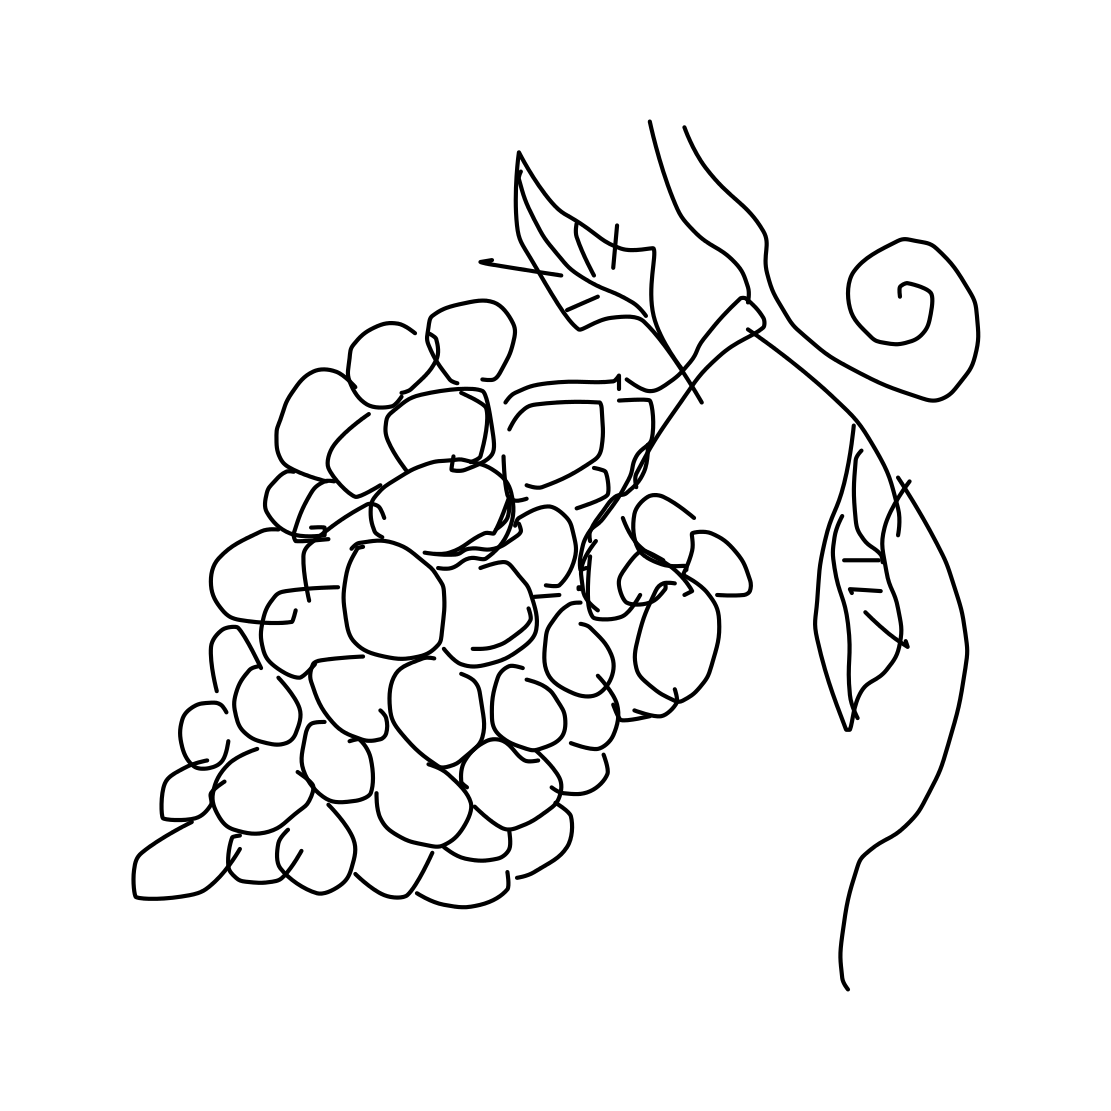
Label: grapes